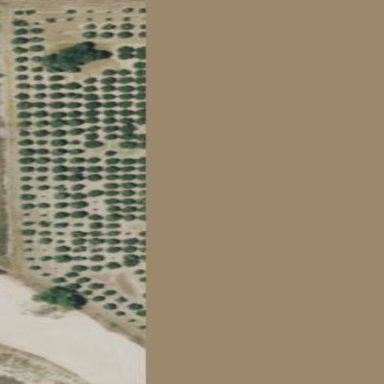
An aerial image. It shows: Orchard.